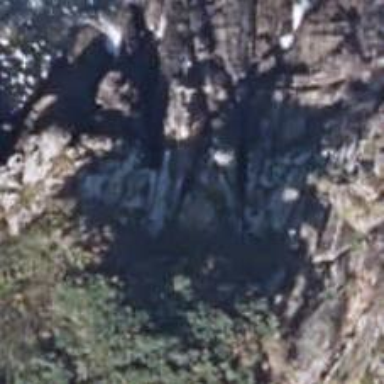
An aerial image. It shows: Cliff in nature.